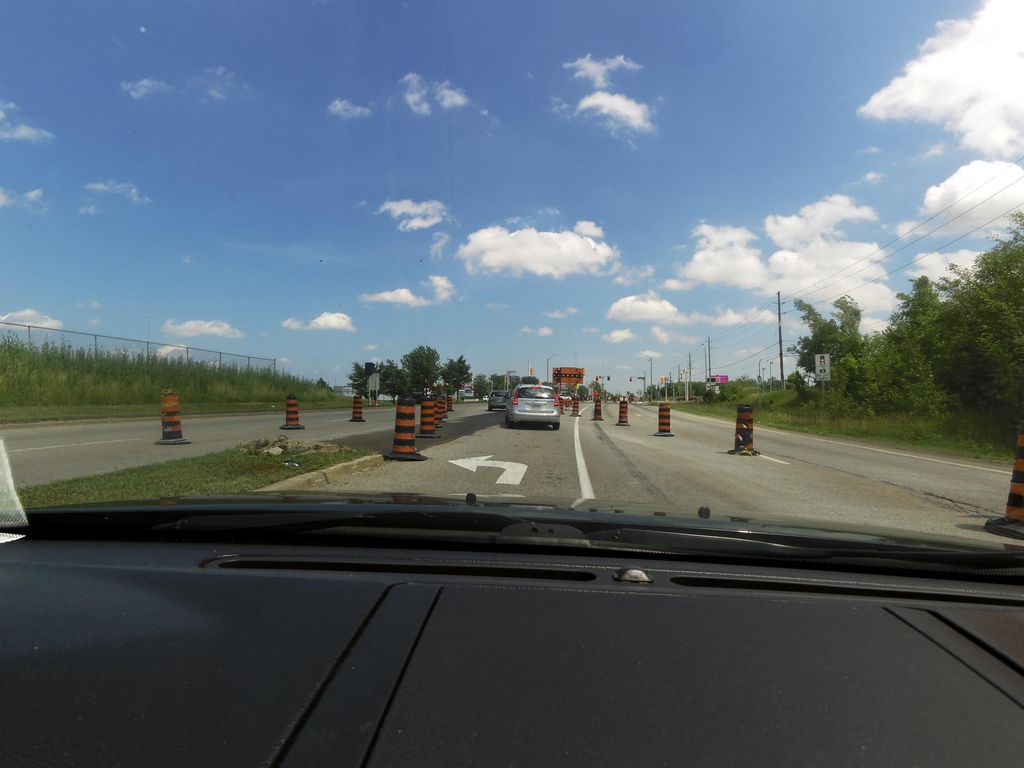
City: hamilton